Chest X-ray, PA view. Patient: 39 years old, sex F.
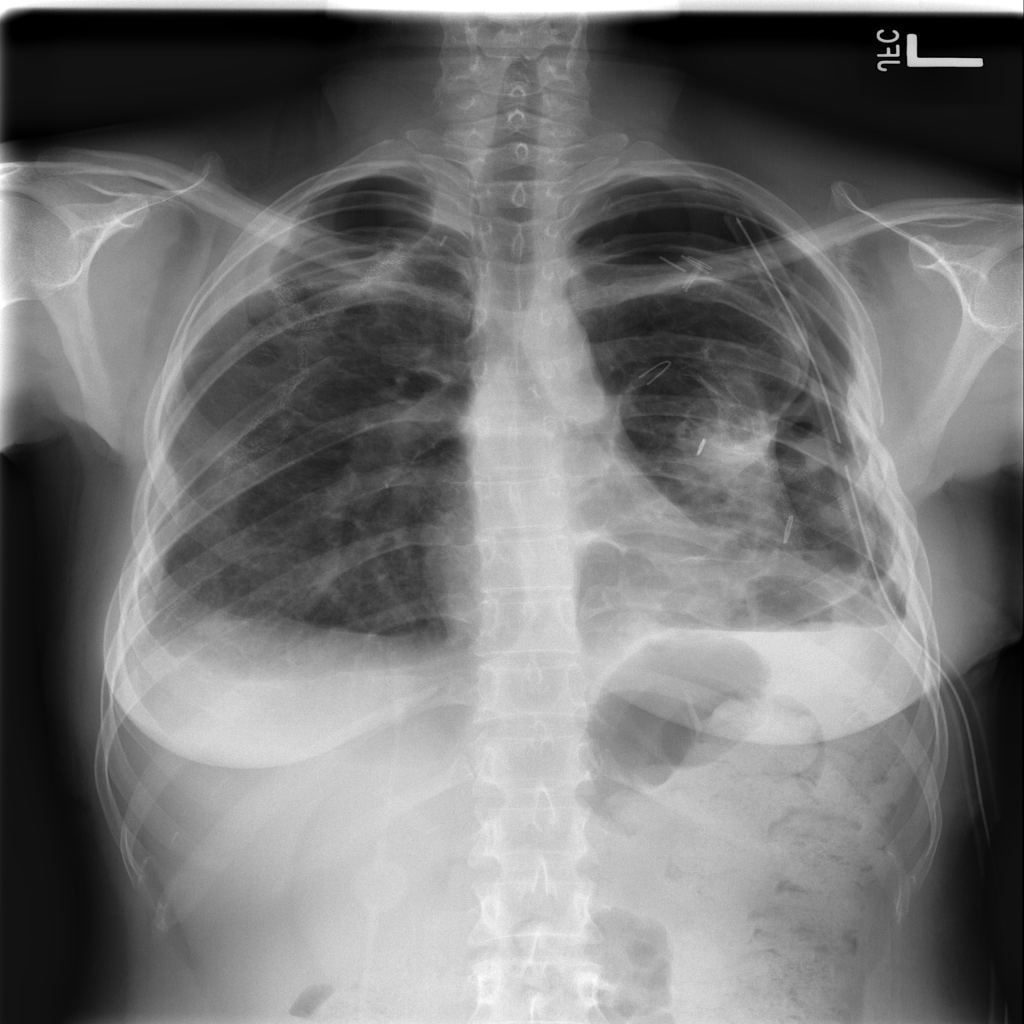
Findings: Effusion, Mass, Pleural_Thickening, Pneumothorax